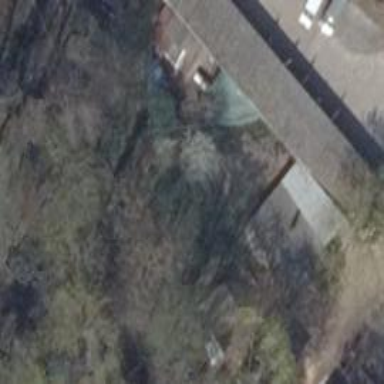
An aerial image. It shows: Garage.